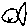
Label: fish